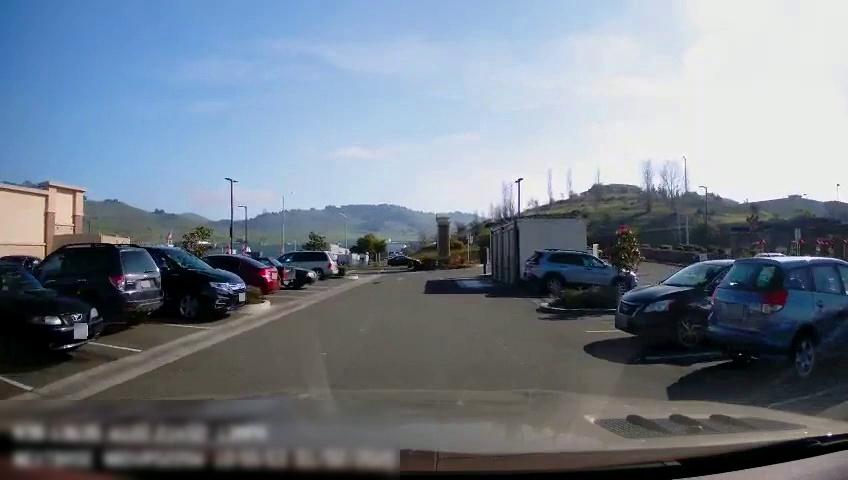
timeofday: Day
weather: Sunny
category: Drivable Space
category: Vehicles | SUV
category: Vehicles | Car
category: Vehicles | SUV
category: Vehicles | Car
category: Vehicles | SUV
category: Vehicles | SUV
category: Vehicles | Car
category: Vehicles | Truck
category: Vehicles | Car
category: Vehicles | Van
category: Vehicles | Car